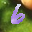
Label: 6